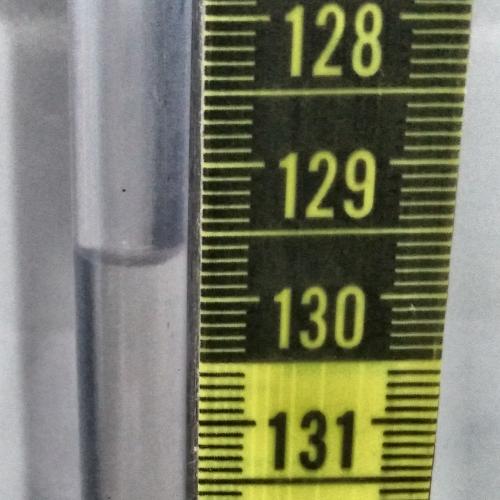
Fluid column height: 129.7 cm